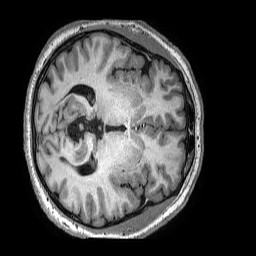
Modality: T1w
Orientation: axial
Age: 45
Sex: male
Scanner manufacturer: philips
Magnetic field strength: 3 T
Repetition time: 0.006622 s
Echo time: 0.002979 s